Interaction volume radius: 5 \u00c5
Interaction volume height: 20 \u00c5
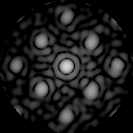
Disorder parameter: 0.3271